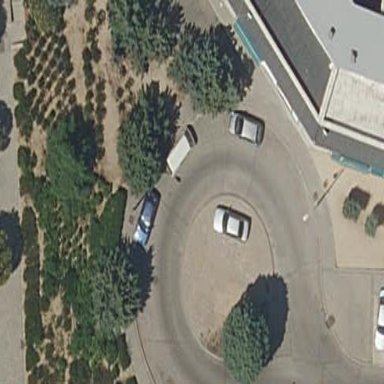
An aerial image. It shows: Residential road that intersects with roundabout.